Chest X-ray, PA view. Patient: 43 years old, sex F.
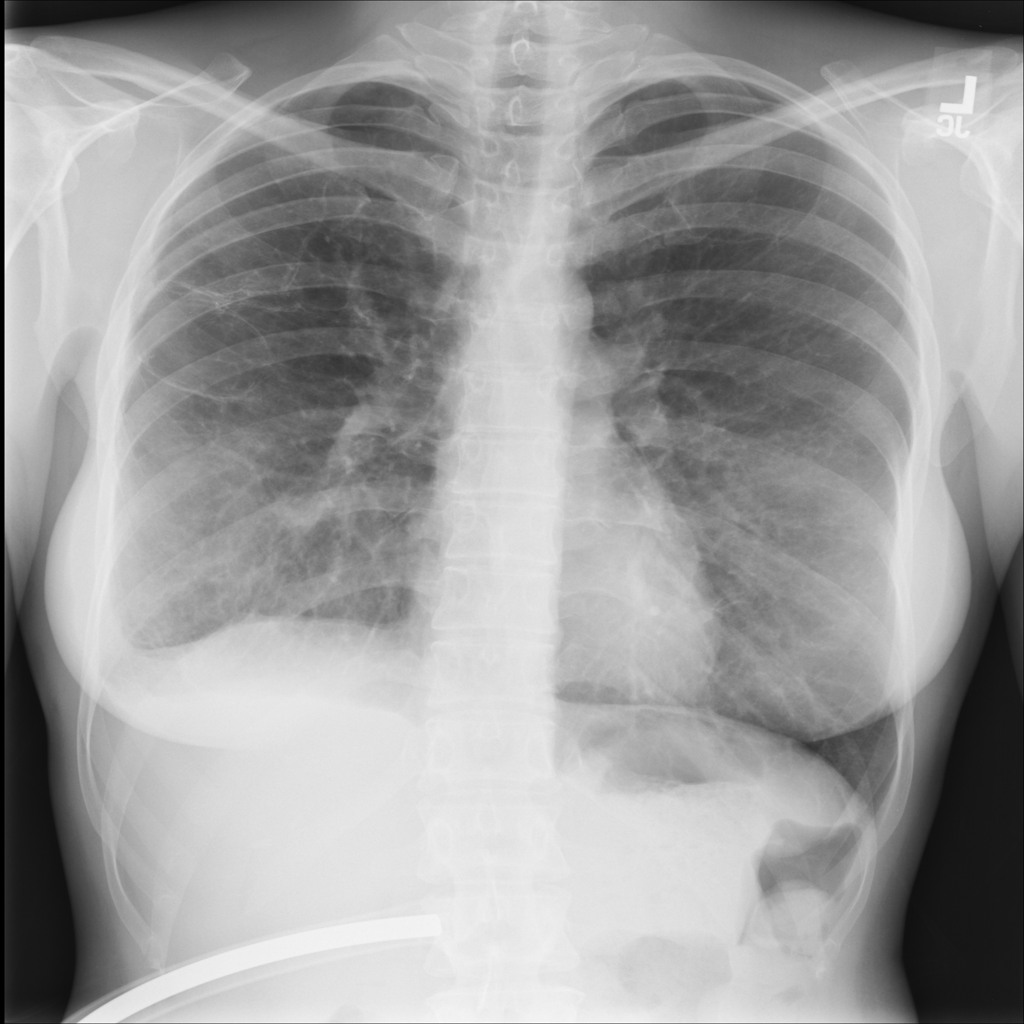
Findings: Effusion